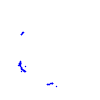
Particle: kaon